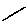
Label: line